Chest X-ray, PA view. Patient: 57 years old, sex F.
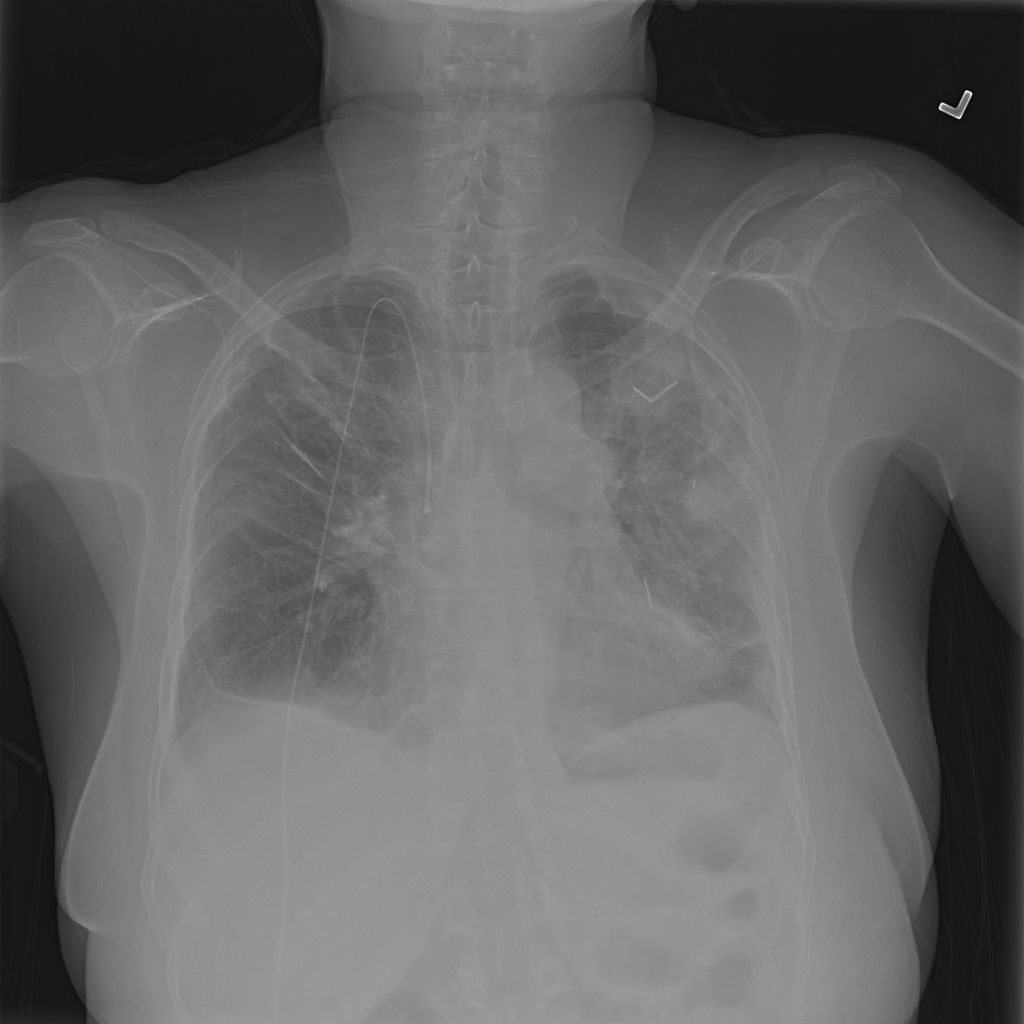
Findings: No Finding